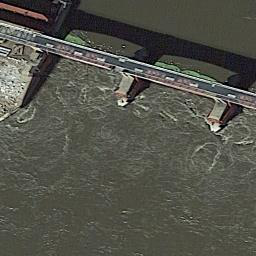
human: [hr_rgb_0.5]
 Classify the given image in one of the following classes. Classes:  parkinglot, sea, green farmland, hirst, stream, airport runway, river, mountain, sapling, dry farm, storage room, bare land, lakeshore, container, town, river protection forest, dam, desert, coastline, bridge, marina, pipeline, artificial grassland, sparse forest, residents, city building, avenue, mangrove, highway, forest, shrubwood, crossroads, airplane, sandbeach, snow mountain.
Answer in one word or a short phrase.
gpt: dam